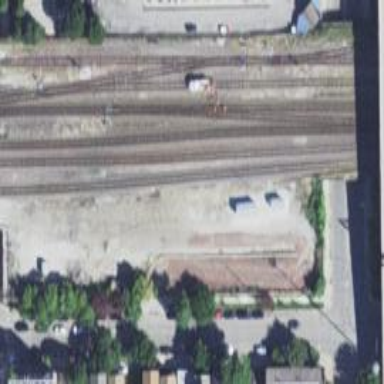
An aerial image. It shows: Railway junction.